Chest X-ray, AP view. Patient: 26 years old, sex M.
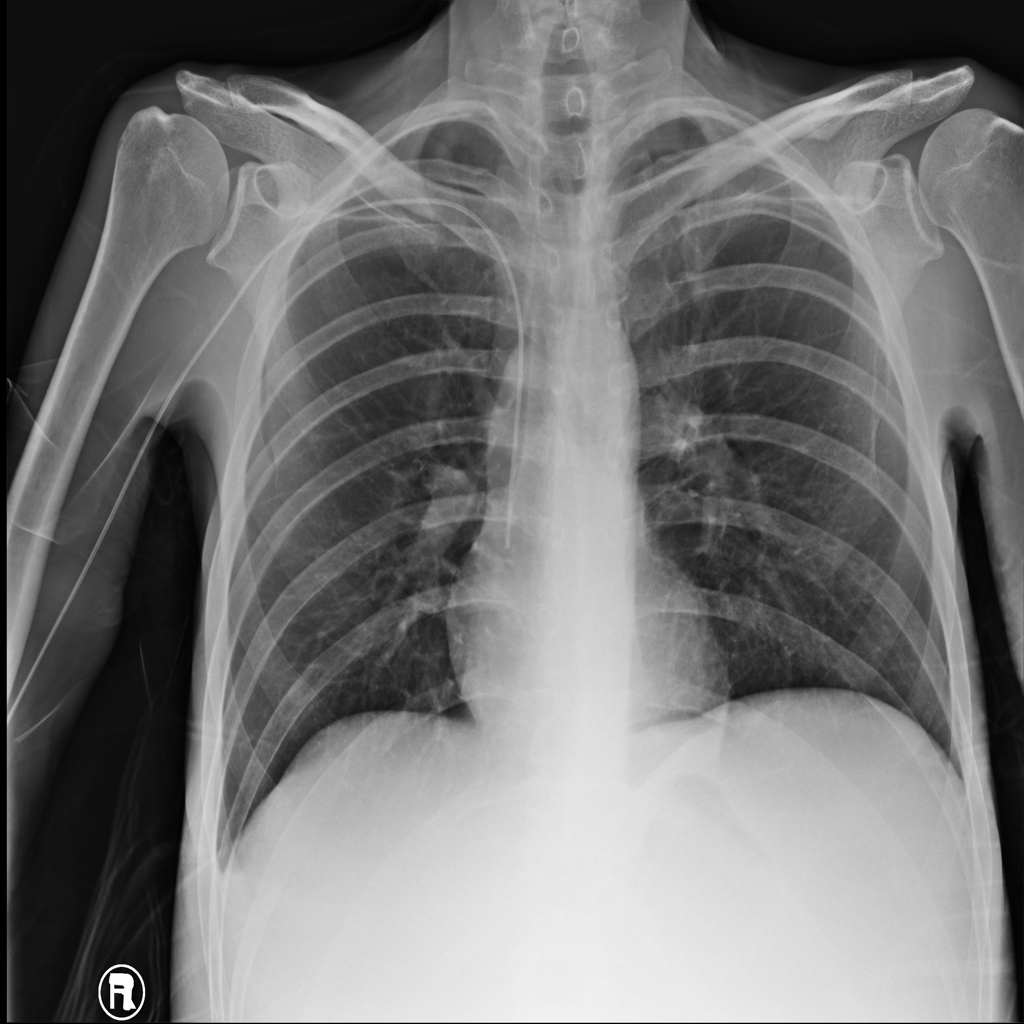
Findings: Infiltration